A spectrogram of one vibration snapshot from a rotating bearing is shown (time on one axis, frequency on the other). Based on the visible evidence, which condition applies: normal, inner_race, outer_race, ball?
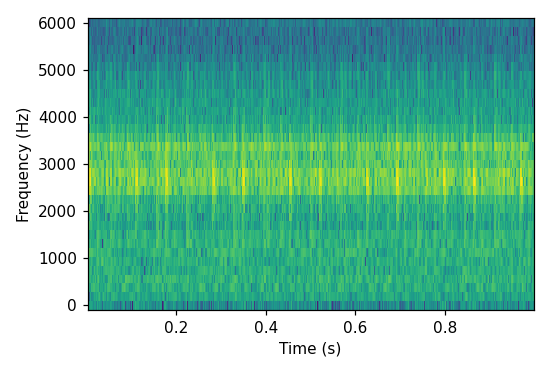
Answer: outer_race